Group 1:
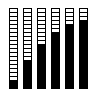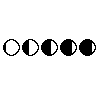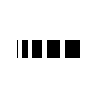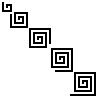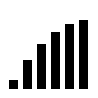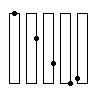
Group 2:
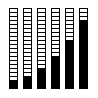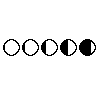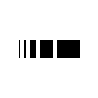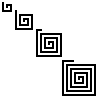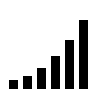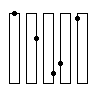
Rule separating the two groups: Decelerating change in quantity, left-to-right vs. accelerating change in quantity, left-to-right.
Concepts: acceleration, decreasing, increasing, larger, becoming, size_increase_decrease, smaller, becoming, tracing_line_or_curve
Author: Aaron David Fairbanks